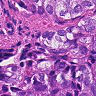
Metastatic tissue present: yes